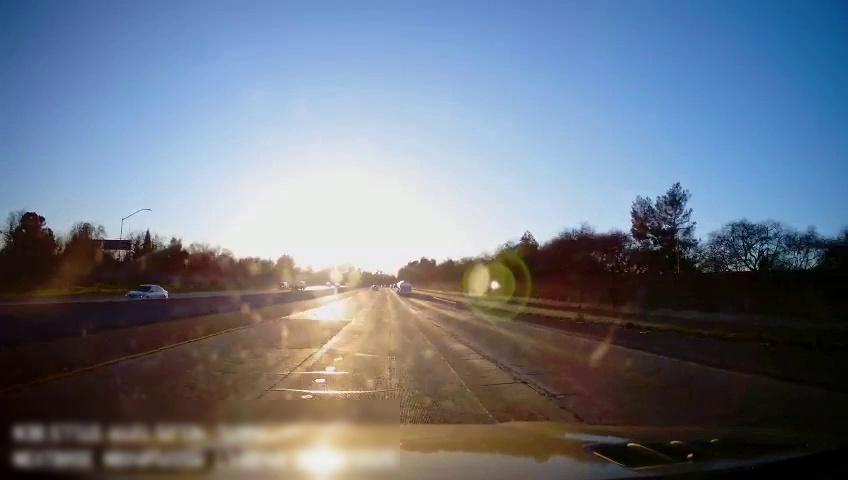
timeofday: Day
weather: Sunny
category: Drivable Space
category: Drivable Space
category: Drivable Space
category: Vehicles | Truck
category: Vehicles | Car
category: Lanes | Current Lane
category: Lanes | Current Lane
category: Lanes | Alternate Lane
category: Lanes | Alternate Lane